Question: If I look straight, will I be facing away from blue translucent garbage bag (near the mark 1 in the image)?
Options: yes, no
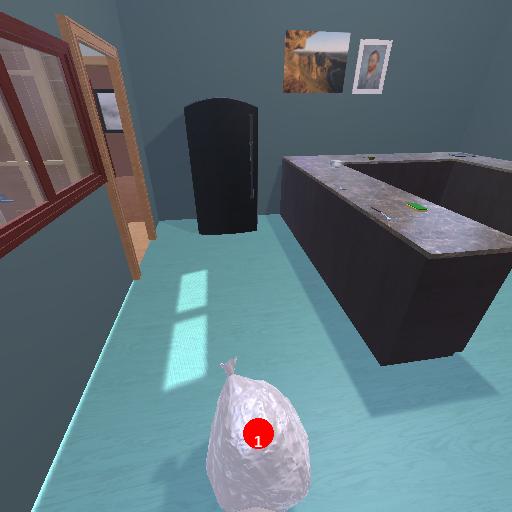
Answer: yes